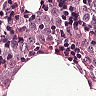
Metastatic tissue present: yes